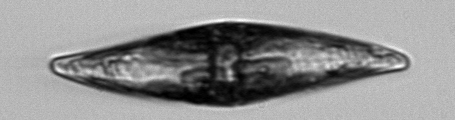
Label: Pleurosigma